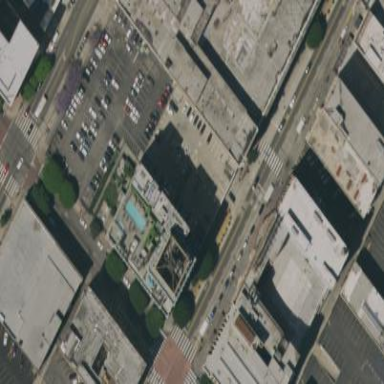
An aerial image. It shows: Commercial building with parking amenity.